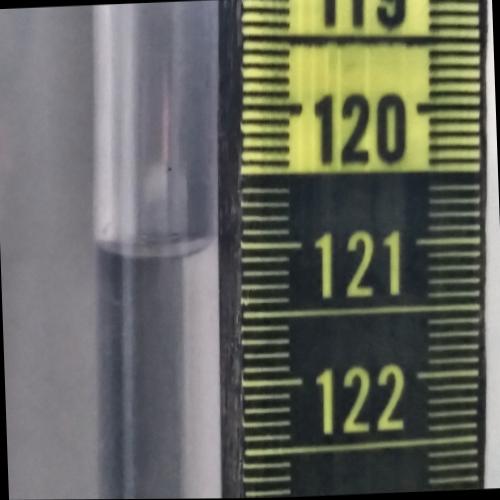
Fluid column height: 121.0 cm